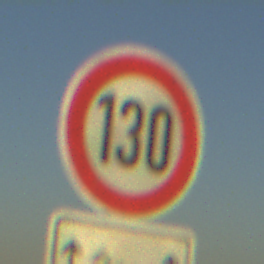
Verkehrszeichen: Geschwindigkeit130
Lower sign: LaengeEinerStrecke2
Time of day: SunriseSunset
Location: Outdoor (Nature)
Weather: Clear
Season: NotSpecified
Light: Natural